一年级 · 计数
下面是某小学新购买的体育用品数量记录。

| 足球 | 乒乓球拍 | 乒乓球 |
| :---: | :---: | :---: |
| $\star \star$ <br> $\star \star$ | $\circ \bigcirc \bigcirc \bigcirc$ <br> $\bigcirc \bigcirc \bigcirc$ | 正 |

(1) 请把上面统计结果填在下表中。(3 分)

| 体育用品 | 足球 | 乒乓球拍 | 乒乓球 |
| :---: | :---: | :---: | :---: |
| 数量 | _ 个 | _副 | _ 个 |

（2）购买的体育用品中， (

) 的数量最多, (

) 的数量最少。(2 分)

（3）新购买的乒乓球比乒乓球拍多多少个?（3 分）

答: 新购买的乒乓球比乒乓球拍多（）个。

（4）把所有的乒乓球, 每 10 个装成一袋, 可以装满几袋? 还剩几个?（2 分）

14 里面有 ( ) 个十和 ( ) 个一。

答: 可以装满（）袋，还剩（）个。
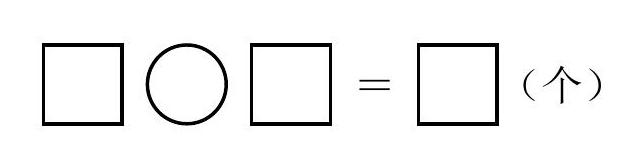
答案: 详解$(1)$

| 体育用品 | 足球 | 乒乓球拍 | 乒乓球 |
| :---: | :---: | :---: | :---: |
| 数量 | 4 个 | 7 副 | 14 个 |

(2) 乒乓球 足球

（3） $14-7=7$ （个） 答: 新购买的乒乓球比乒乓球拍多 7 个。

（4） 14 答: 可以装满 1 袋, 还剩 4 个。